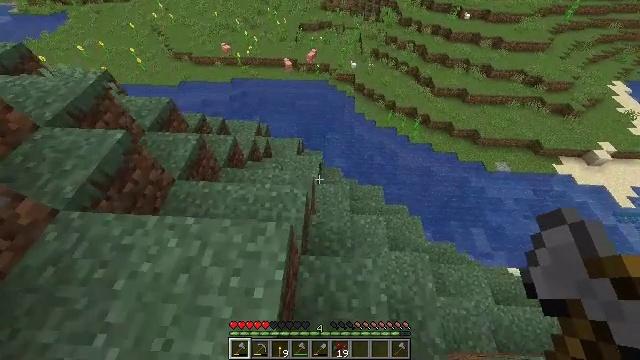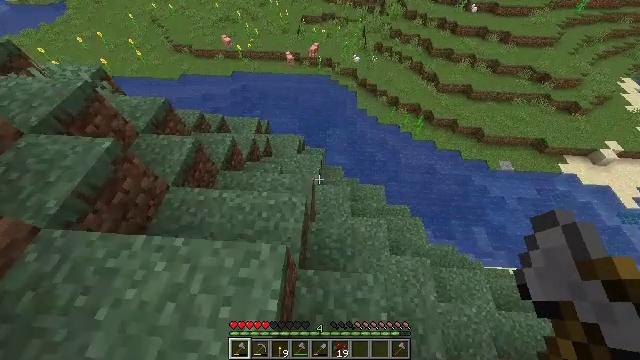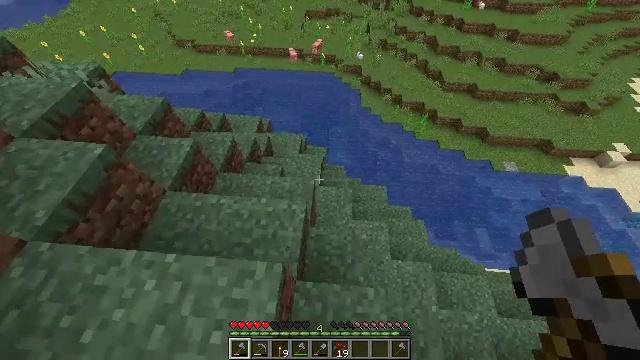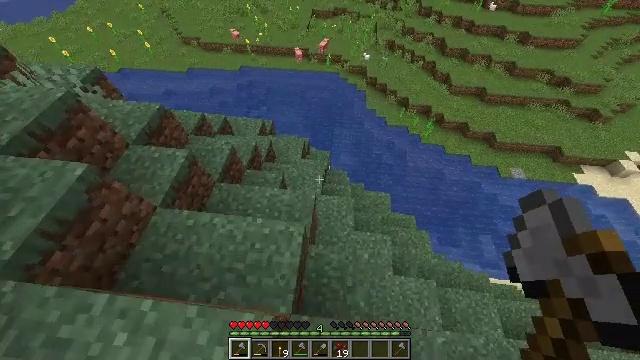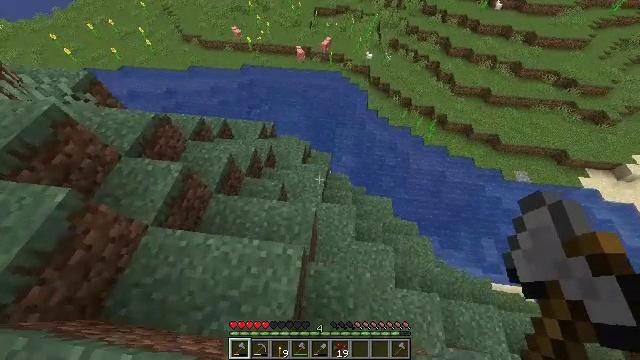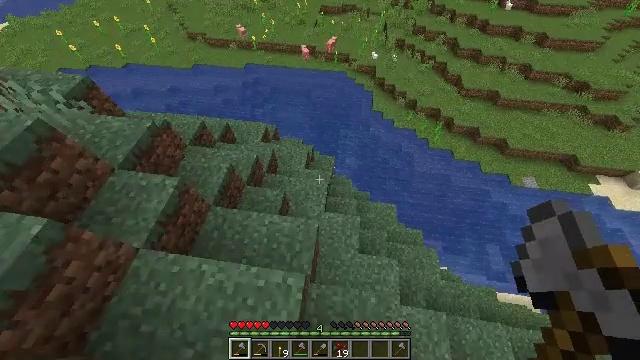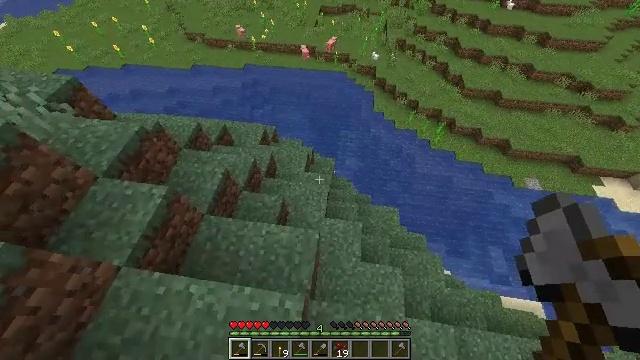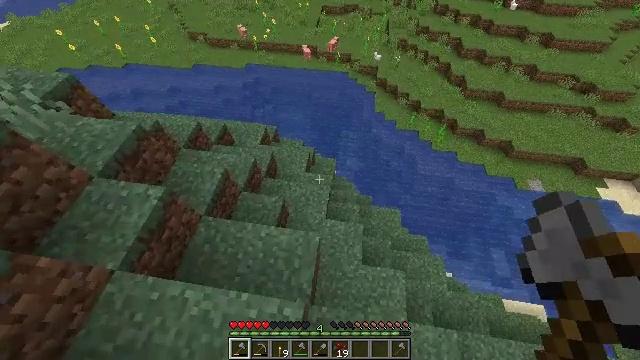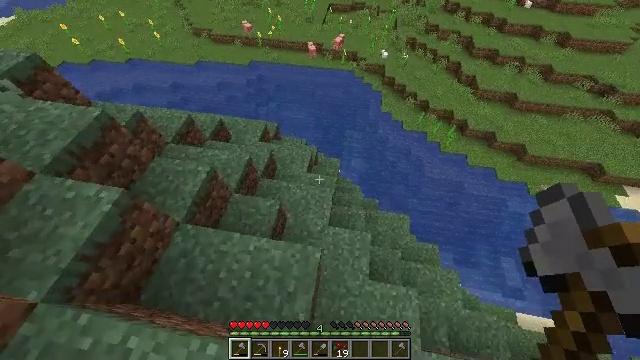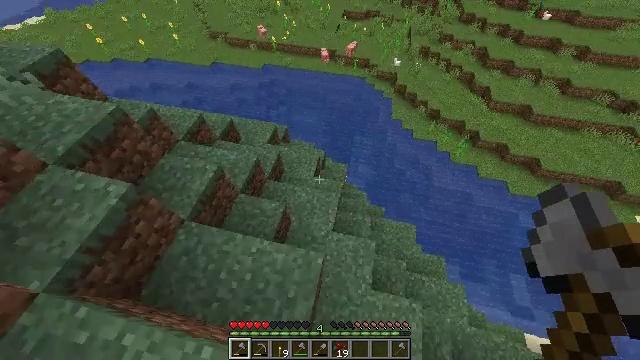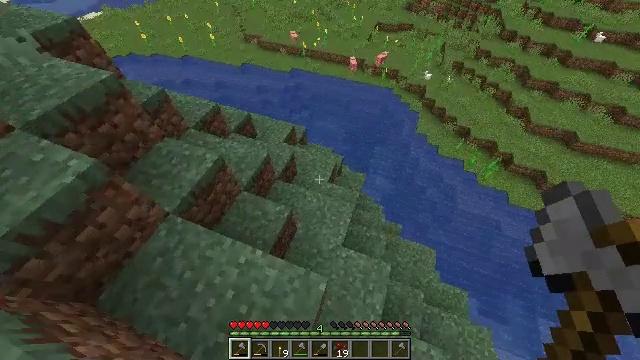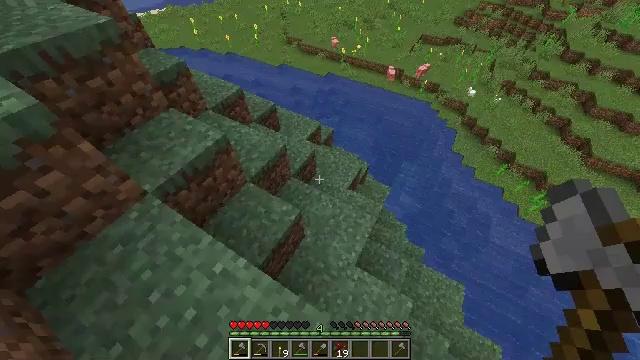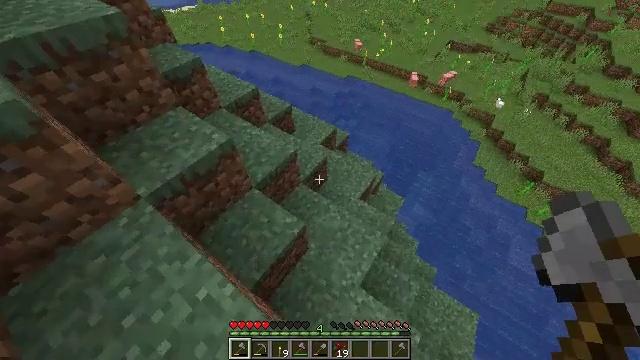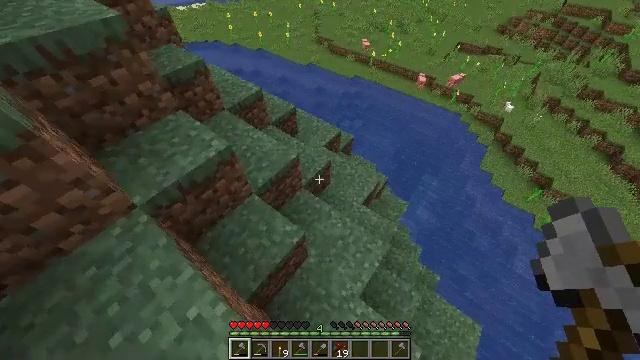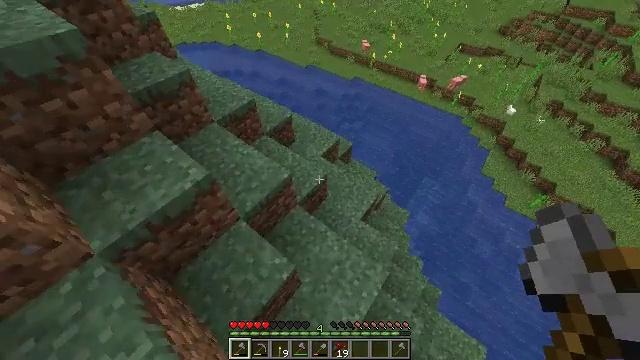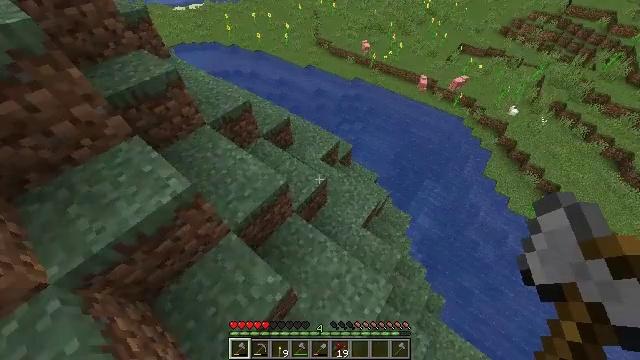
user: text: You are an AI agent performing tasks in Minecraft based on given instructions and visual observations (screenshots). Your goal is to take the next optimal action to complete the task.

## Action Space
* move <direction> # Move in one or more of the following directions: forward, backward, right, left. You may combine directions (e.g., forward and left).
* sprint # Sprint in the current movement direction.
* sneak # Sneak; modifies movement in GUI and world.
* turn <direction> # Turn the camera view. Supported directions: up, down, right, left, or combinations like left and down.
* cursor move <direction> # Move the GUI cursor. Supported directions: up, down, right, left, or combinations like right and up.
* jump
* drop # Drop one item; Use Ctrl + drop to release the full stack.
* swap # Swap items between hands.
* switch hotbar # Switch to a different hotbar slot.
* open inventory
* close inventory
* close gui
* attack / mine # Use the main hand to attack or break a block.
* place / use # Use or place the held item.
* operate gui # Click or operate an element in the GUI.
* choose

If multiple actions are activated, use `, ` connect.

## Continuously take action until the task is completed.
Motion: motion action
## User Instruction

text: Collect sunflower from the field.
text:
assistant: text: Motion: move forward, turn down
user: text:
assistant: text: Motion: move forward
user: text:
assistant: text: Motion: move forward, turn left
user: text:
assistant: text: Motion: move forward
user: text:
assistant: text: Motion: move forward, turn left
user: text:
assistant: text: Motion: move forward
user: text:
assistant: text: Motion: move forward
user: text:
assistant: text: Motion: move forward, turn left
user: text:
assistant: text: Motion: move forward, turn left and up
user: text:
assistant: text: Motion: move forward, turn left and up
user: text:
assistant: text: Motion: move forward, turn left and up
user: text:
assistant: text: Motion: move forward, turn left
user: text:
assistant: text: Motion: move forward, turn left
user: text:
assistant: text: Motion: move forward
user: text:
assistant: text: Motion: move forward
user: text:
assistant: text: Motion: move forward
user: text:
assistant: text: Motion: move forward
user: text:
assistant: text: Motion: move forward
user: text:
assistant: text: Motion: move forward
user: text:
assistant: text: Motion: move forward
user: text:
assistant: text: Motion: move forward
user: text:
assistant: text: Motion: move forward, turn left and up
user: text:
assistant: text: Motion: move forward, turn left and up
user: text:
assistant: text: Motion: move forward, turn left and up
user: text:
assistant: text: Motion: move forward, turn left and up
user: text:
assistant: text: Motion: move forward, turn up
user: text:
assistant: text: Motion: move forward
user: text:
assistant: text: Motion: move forward
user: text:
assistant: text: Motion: move forward, turn right and down
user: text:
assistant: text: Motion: move forward, turn right and down